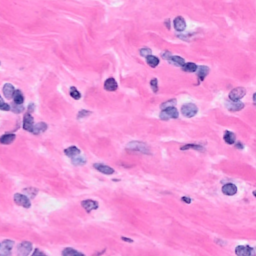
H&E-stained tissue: Breast